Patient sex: F
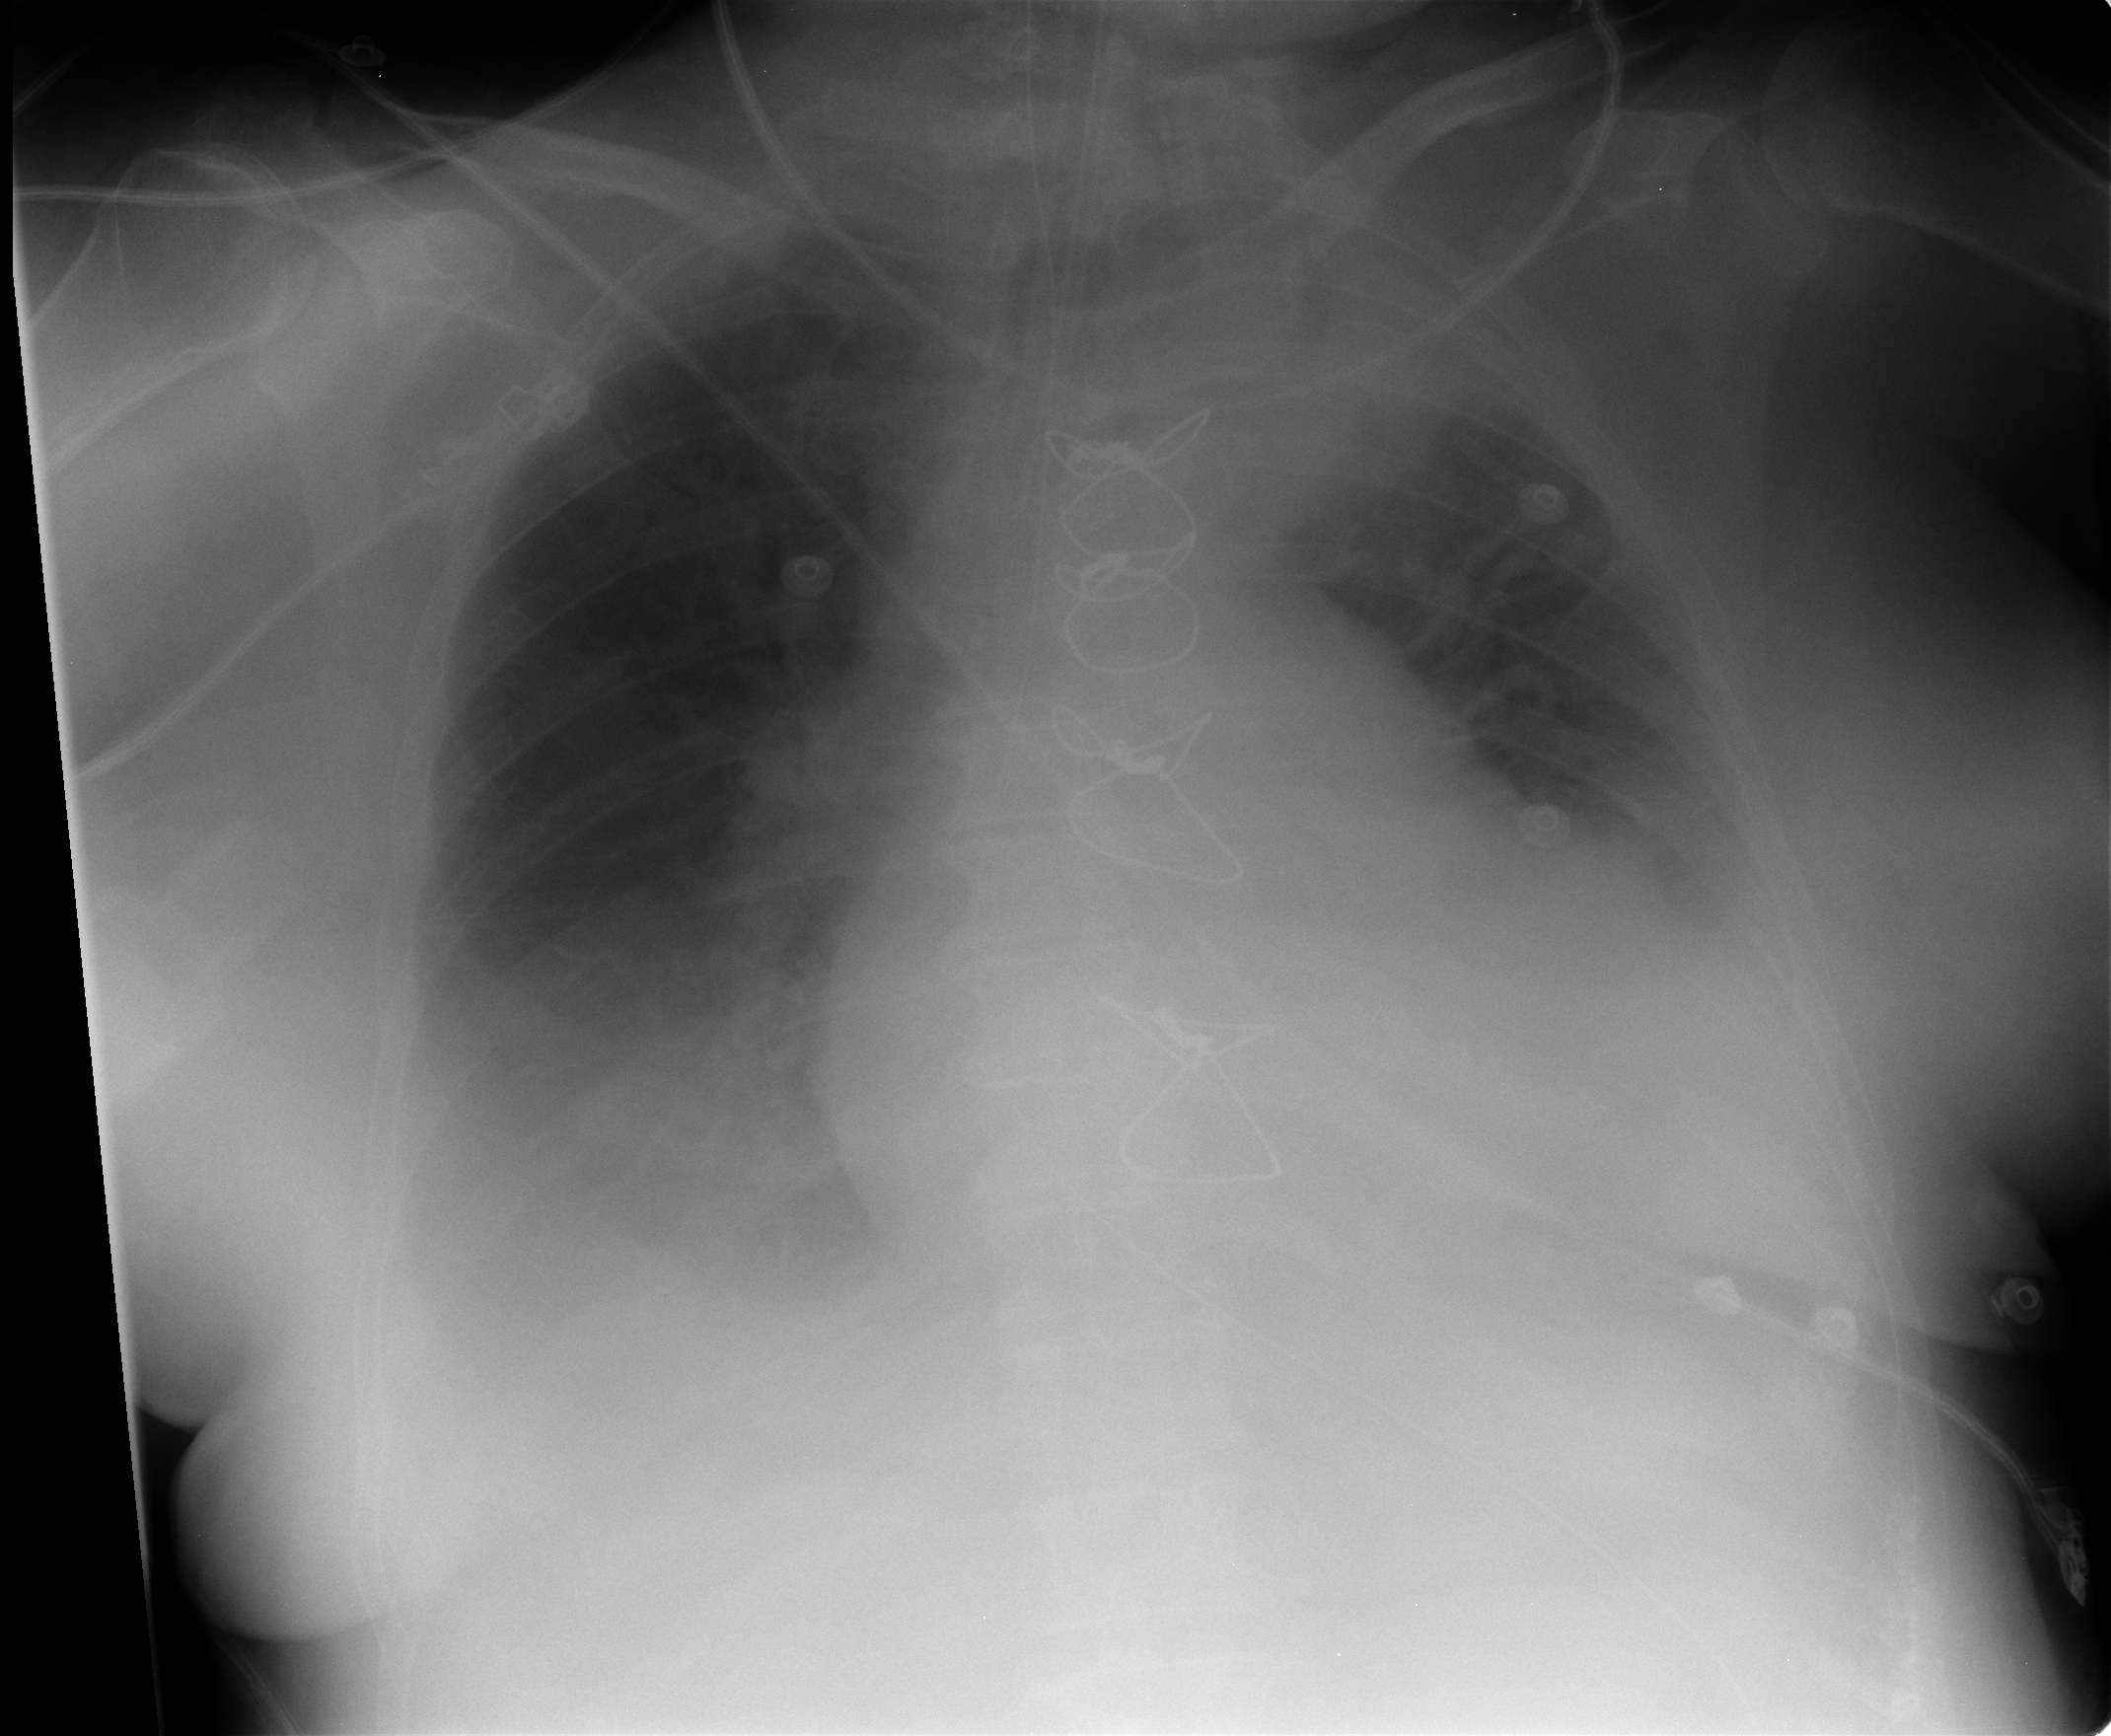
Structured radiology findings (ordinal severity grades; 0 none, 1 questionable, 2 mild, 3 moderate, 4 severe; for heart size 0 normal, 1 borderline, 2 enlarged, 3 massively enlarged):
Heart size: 2
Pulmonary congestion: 2
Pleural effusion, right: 2
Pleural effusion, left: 1
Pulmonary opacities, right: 2
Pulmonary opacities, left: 3
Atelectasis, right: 2
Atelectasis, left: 2